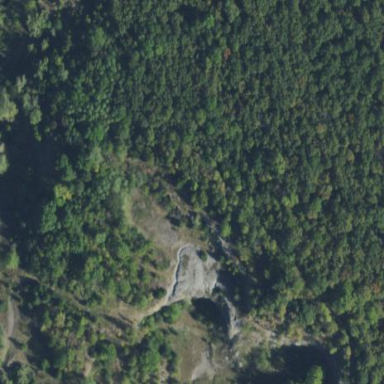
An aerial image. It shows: Quarry area.